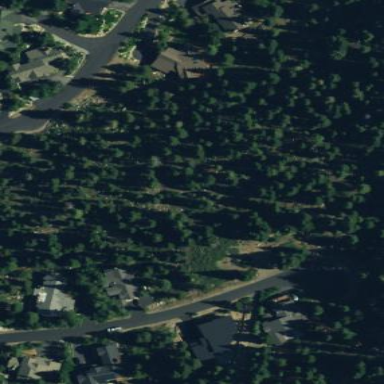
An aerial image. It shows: Woodland with evergreen needle-leaved trees.